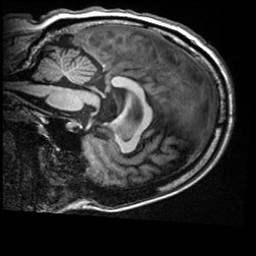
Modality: T1w
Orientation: sagittal
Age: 63
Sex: male
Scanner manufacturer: siemens
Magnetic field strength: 3 T
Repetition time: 2.2 s
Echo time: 0.00245 s